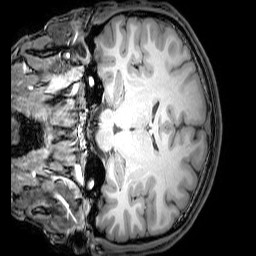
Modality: T1w
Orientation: coronal
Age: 24
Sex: male
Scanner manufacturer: philips
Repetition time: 0.008257 s
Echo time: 0.00382 s